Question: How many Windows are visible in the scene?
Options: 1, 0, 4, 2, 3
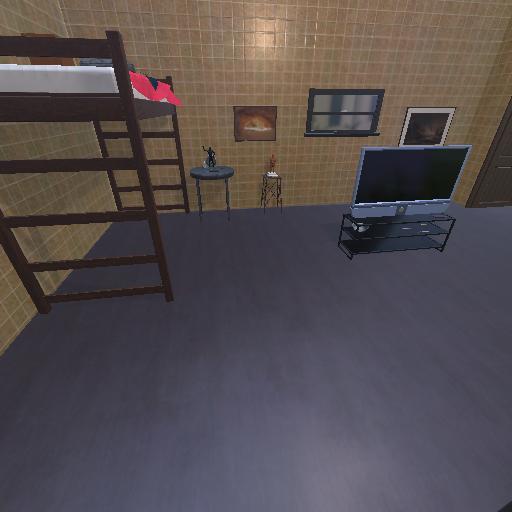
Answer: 1